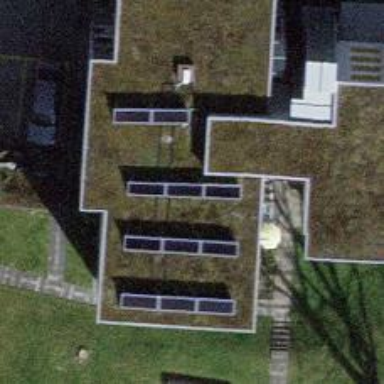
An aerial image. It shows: Solar power generator.